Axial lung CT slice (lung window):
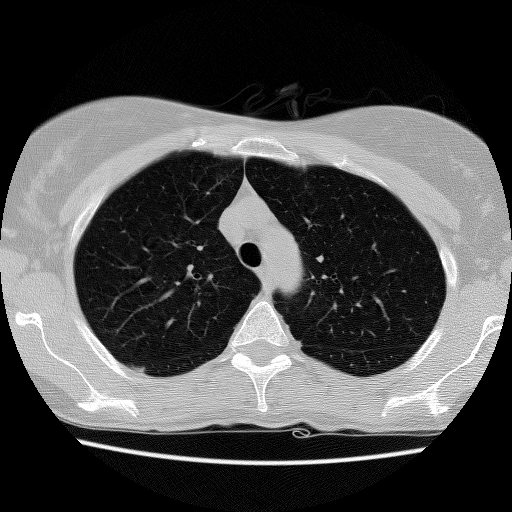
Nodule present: no